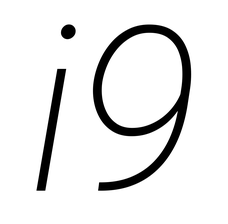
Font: Roboto-Italic_ExtraLight_Italic